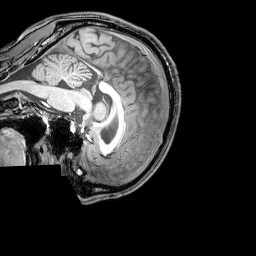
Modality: T1w
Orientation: sagittal
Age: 23
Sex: male
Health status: healthy
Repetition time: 0.081 s
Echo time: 0.037 s